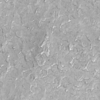
Label: not_dusty